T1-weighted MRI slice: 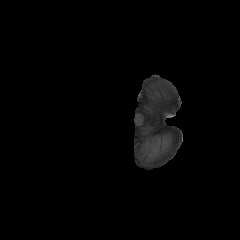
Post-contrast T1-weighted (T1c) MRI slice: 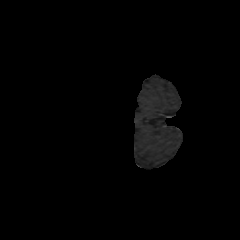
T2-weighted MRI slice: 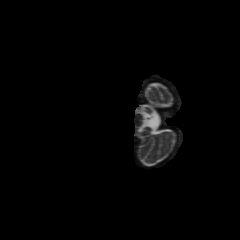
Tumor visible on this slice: no